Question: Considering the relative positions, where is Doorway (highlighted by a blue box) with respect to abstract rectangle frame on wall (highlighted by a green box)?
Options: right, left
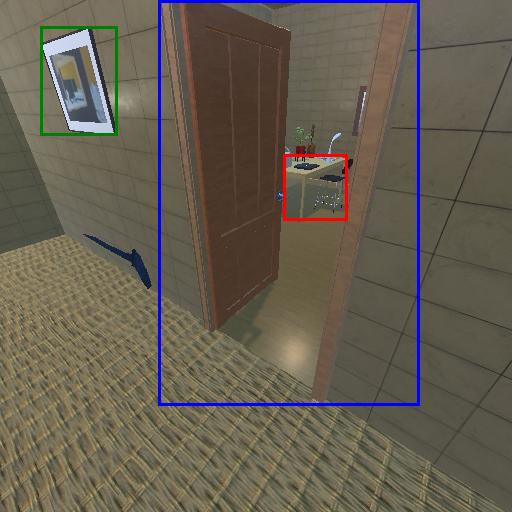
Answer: right